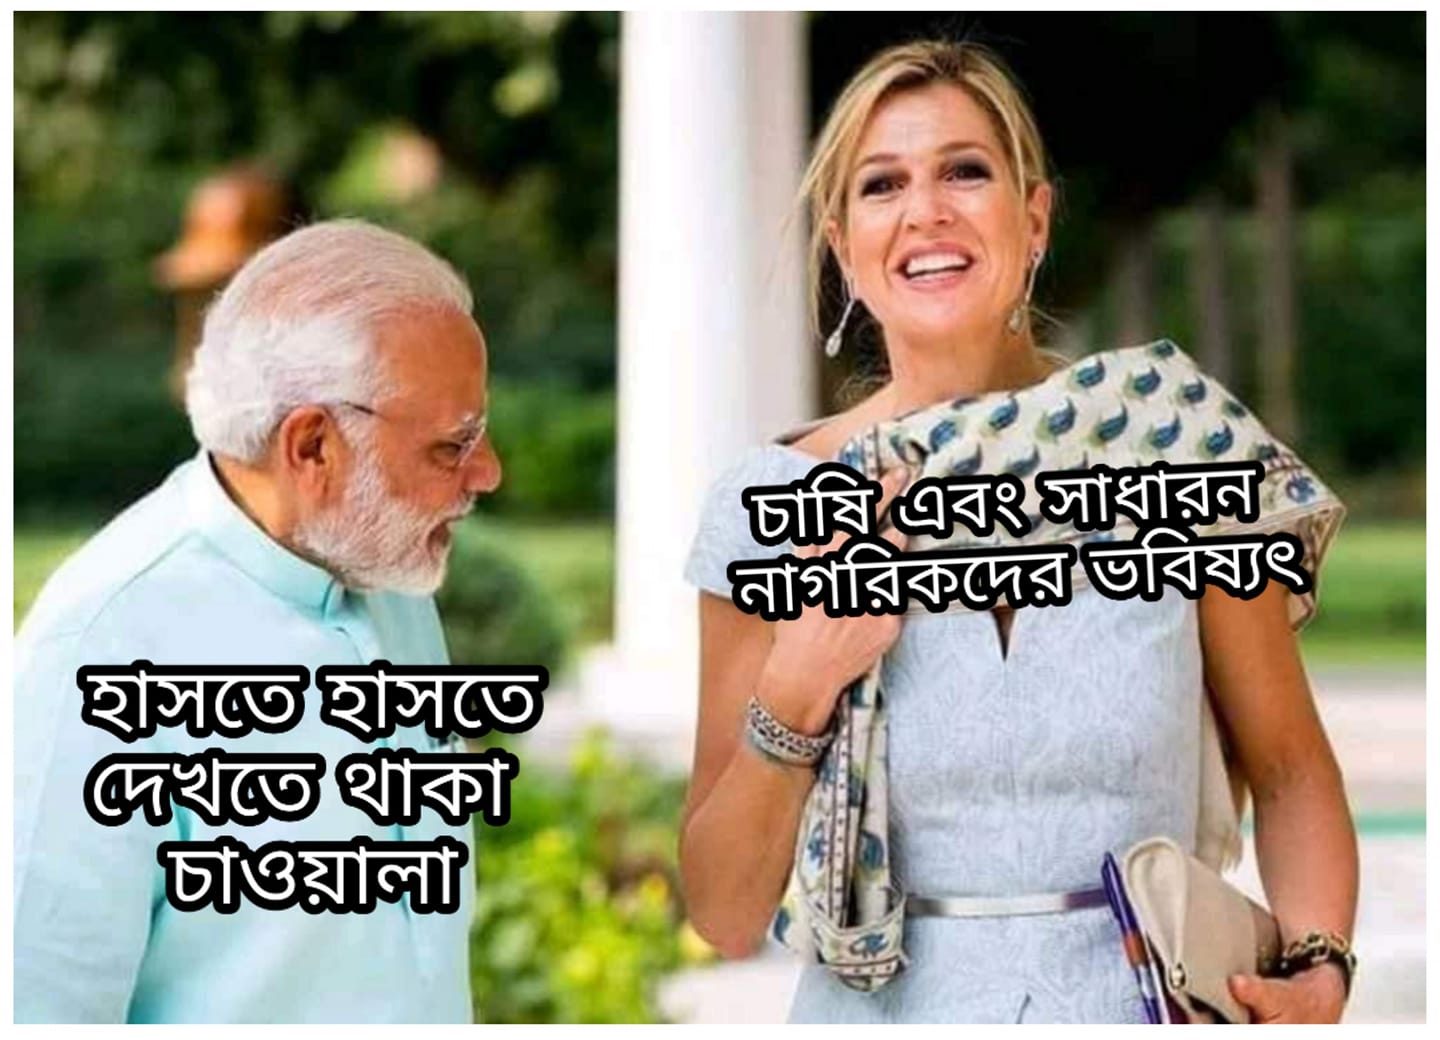
Caption: হাসতে হাসতে দেখতে থাকা চাওয়ালা    চাষি এবং সাধারন নাগরিকদের ভবিষ্যৎ
Label: hate